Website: bh-photo
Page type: address-validator
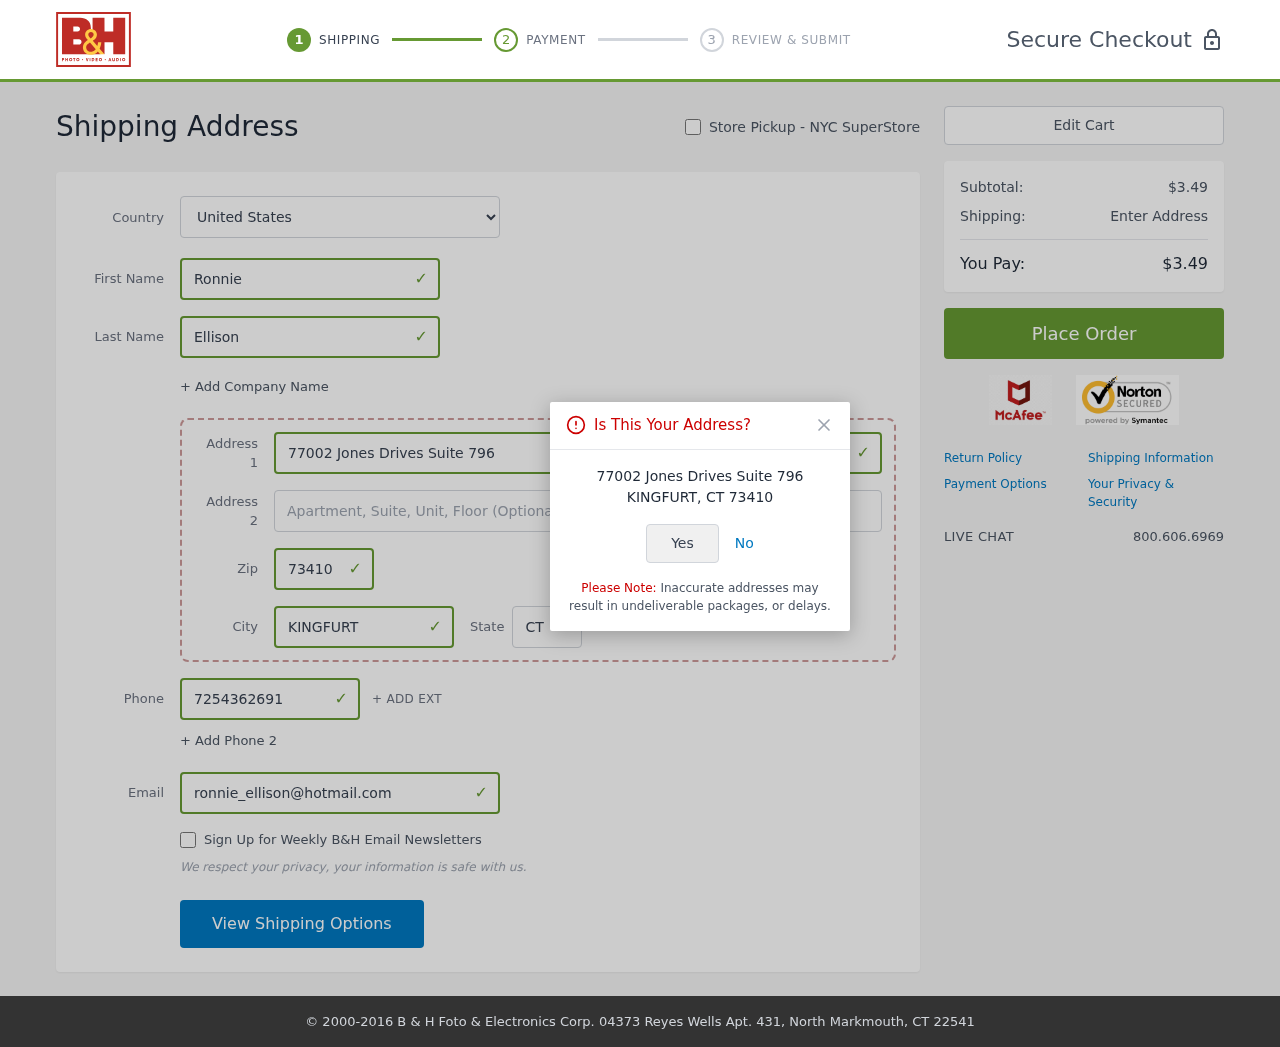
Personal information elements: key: PII_CITY
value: Kingfurt
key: PII_COUNTRY
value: United States
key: PII_EMAIL
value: ronnie_ellison@hotmail.com
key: PII_FIRSTNAME
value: Ronnie
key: PII_LASTNAME
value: Ellison
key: PII_PHONE
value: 7254362691
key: PII_POSTCODE
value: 73410
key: PII_STATE_ABBR
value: CT
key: PII_STREET
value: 77002 Jones Drives Suite 796
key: PII_CITY_CONFIRM
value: KINGFURT
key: PII_STATE_ABBR3
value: CT
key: PII_POSTCODE_FULL
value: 73410
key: PII_POSTCODE_NUMERIC
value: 73410
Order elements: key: ORDER_SUBTOTAL
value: $3.49
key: ORDER_TOTAL
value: $3.49